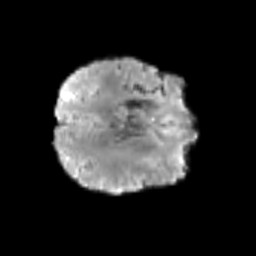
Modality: T2w
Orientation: axial
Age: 60
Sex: male
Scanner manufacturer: siemens
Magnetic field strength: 3 T
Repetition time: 6.1 s
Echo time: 0.101 s